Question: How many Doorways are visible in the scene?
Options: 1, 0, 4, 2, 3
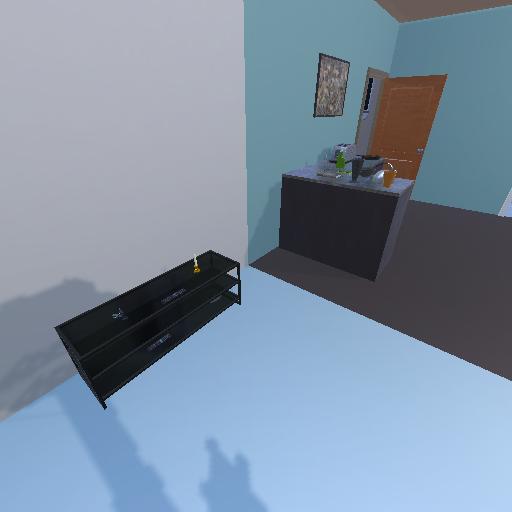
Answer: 1